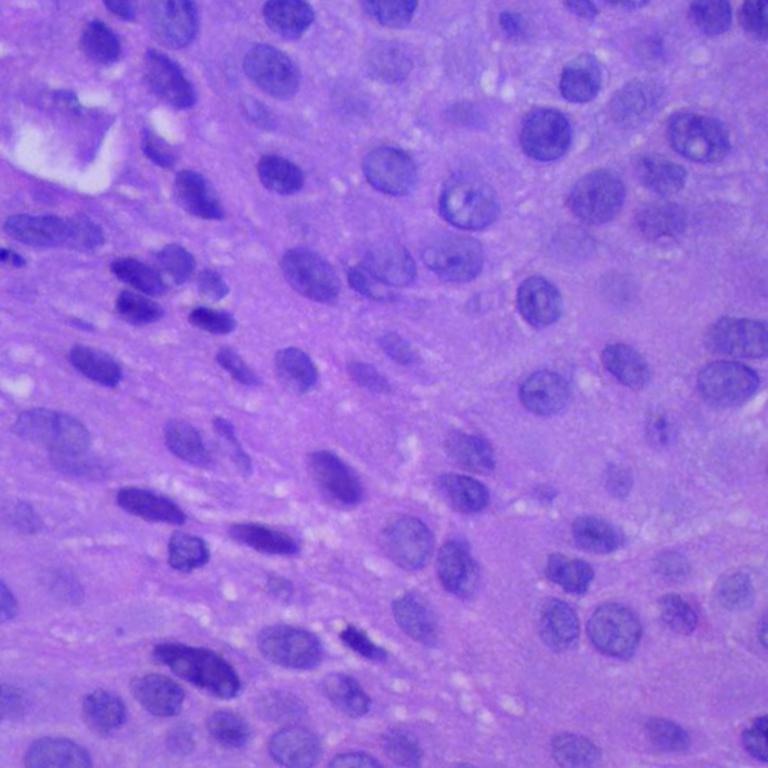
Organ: lung
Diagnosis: squamous carcinomas